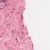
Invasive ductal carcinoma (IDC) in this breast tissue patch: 0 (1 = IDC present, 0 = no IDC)